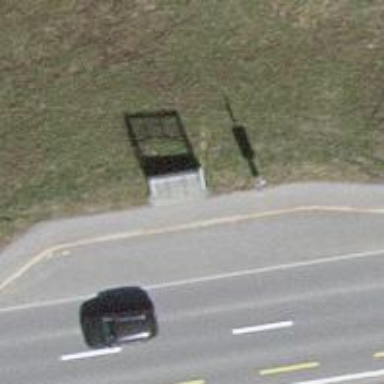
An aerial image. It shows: Bus stop with platform for public transport.